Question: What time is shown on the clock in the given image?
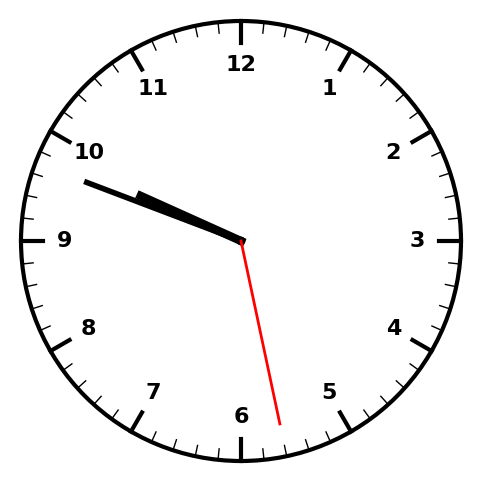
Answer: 09:48:28